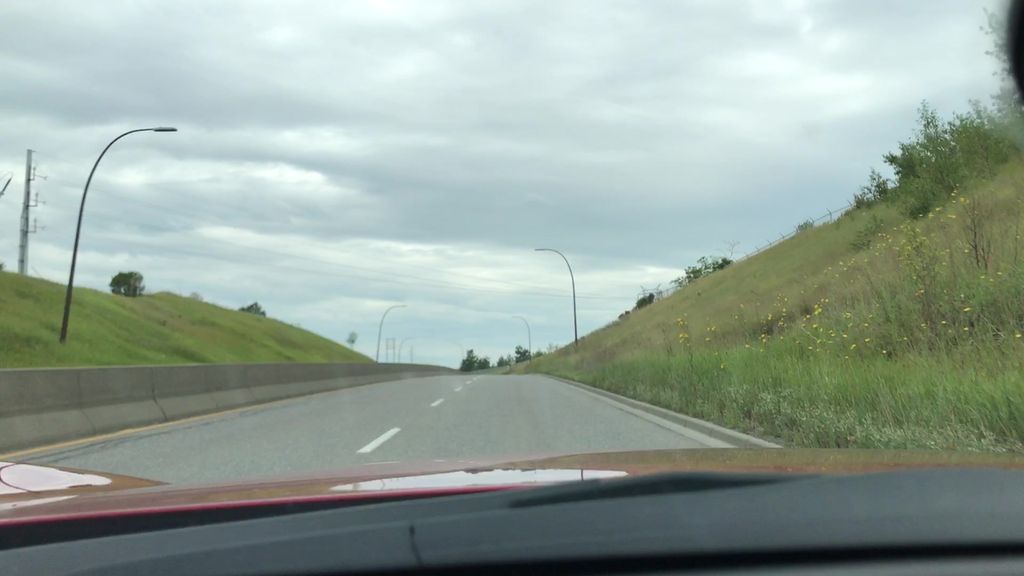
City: calgary